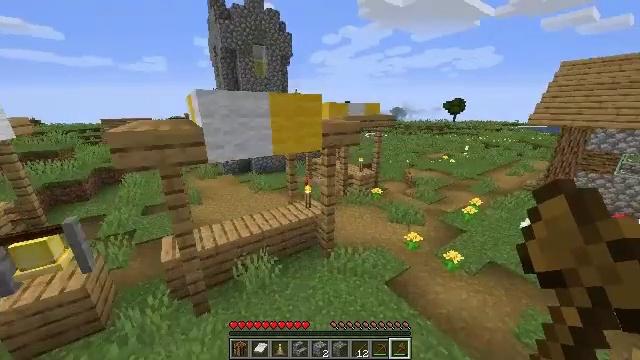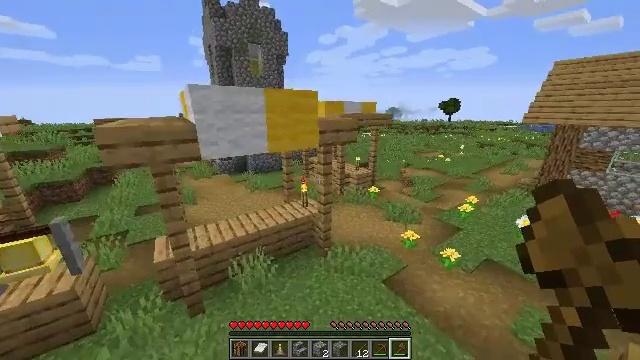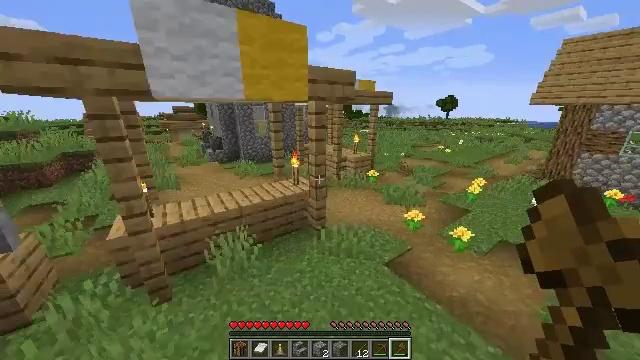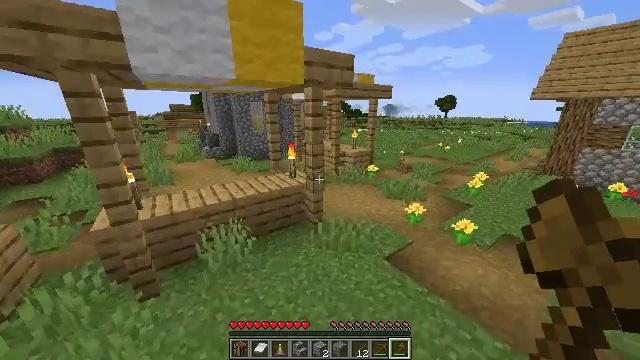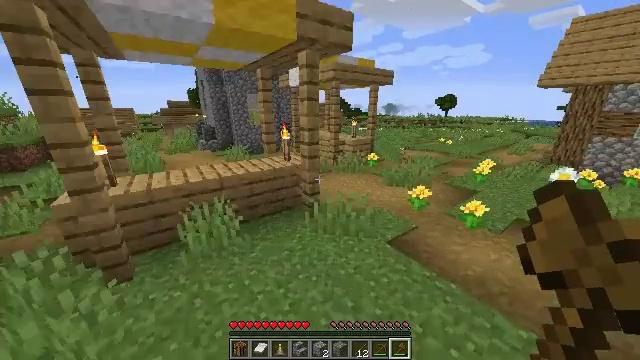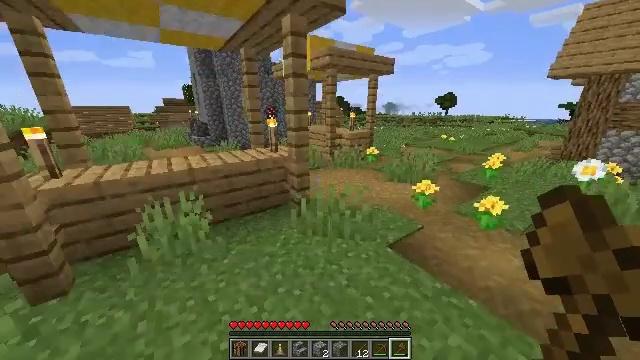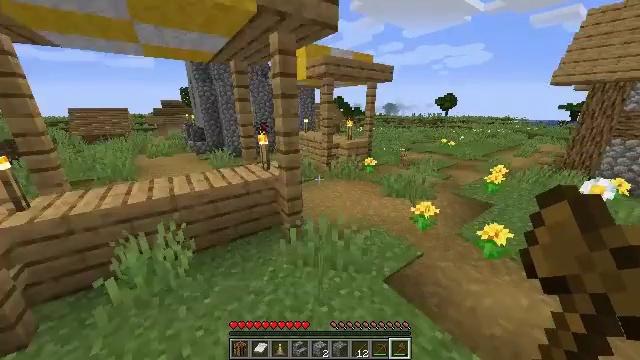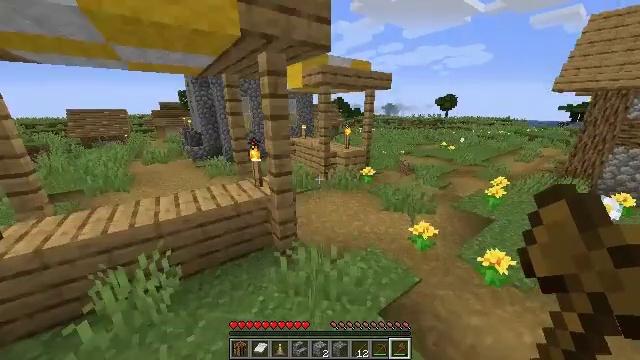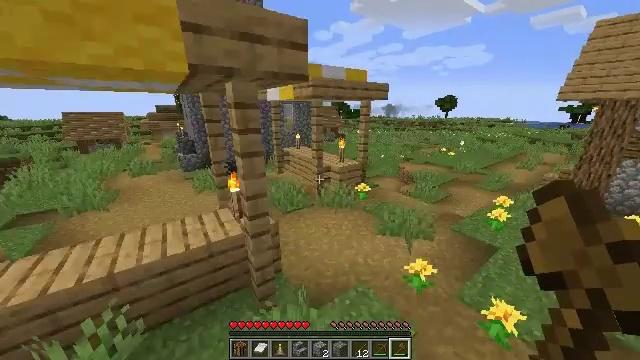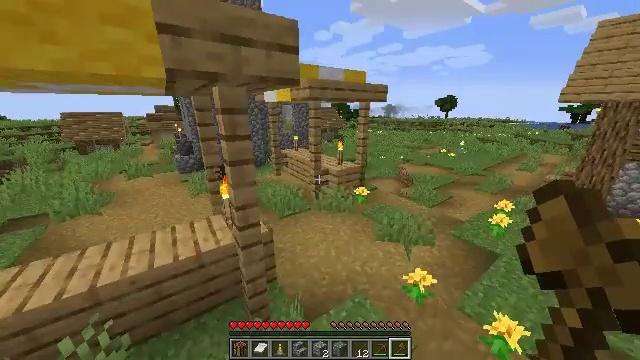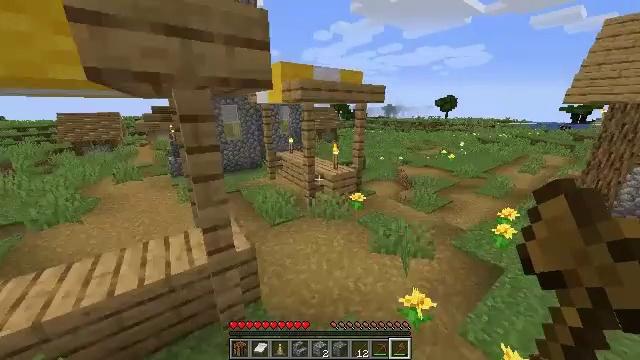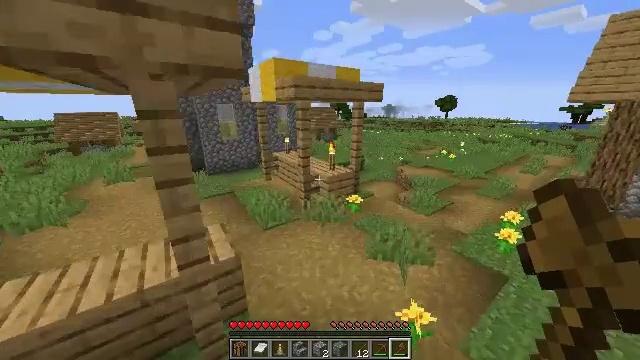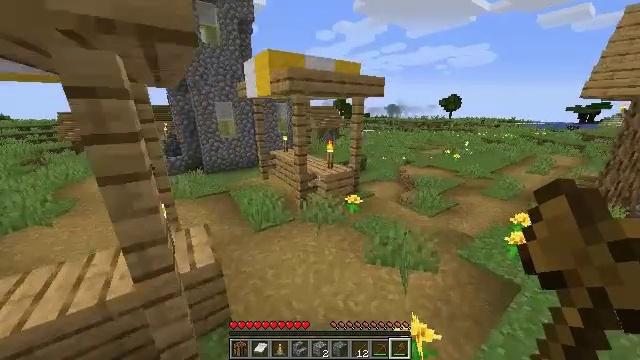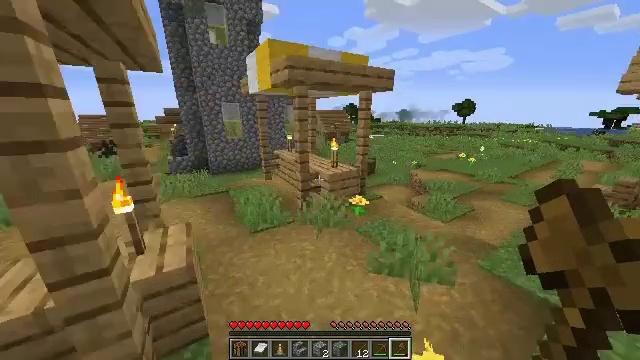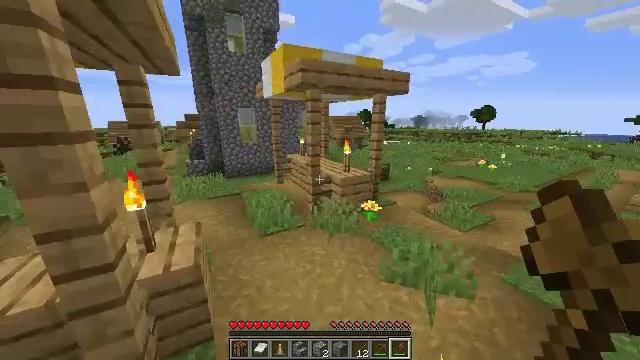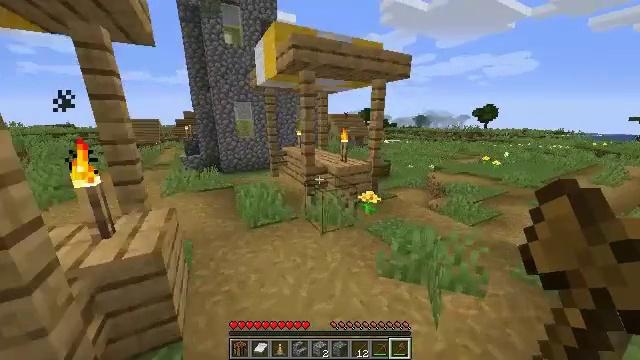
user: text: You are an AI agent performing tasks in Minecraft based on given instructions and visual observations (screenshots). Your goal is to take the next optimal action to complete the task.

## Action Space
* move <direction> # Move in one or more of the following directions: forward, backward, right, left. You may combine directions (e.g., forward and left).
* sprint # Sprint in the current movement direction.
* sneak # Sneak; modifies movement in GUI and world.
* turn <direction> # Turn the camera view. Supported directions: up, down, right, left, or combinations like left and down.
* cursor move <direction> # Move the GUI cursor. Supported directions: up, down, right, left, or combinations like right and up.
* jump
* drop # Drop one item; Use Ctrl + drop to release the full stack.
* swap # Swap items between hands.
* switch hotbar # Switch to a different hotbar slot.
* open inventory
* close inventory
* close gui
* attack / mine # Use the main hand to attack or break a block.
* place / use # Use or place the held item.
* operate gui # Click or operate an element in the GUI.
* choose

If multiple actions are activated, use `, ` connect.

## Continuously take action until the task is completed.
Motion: motion action
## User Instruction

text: Retrieve the brewing stand by breaking it.
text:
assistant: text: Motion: move forward and move right, jump
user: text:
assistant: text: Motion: move forward and move right, jump
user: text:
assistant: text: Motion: move forward and move right, jump
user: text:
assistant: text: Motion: move forward and move right, jump
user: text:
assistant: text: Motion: move forward and move right, jump
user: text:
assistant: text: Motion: move forward and move right, jump
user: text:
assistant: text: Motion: move forward and move right, jump
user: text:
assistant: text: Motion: move forward and move right, jump
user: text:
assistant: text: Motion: move forward and move right, jump
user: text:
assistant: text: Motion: move forward and move right, jump
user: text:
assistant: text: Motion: move forward and move right, jump
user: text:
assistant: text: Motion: move forward, jump
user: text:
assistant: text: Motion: move forward, turn left and up, jump
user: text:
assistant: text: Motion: move forward, turn left and up, jump
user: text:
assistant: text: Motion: move forward, jump
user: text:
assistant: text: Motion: move forward, turn left, jump
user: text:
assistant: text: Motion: move forward, turn left, jump
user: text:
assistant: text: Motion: move forward and move left, turn left, jump
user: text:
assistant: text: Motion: move forward and move left, turn left, jump
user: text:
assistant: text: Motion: move forward and move left, turn left, jump
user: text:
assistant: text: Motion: move forward and move left, turn left, jump
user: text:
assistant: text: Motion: move forward and move left, turn left and down, jump
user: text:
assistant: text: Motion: move forward and move left, turn left, jump
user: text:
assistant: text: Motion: move forward and move left, jump
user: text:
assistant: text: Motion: move forward and move left, jump
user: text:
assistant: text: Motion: move forward and move left, jump
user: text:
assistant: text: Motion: move forward and move left, jump
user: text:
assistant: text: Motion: move forward and move left, jump
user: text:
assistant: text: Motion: move forward and move left, jump
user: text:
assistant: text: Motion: move forward and move left, turn right, jump